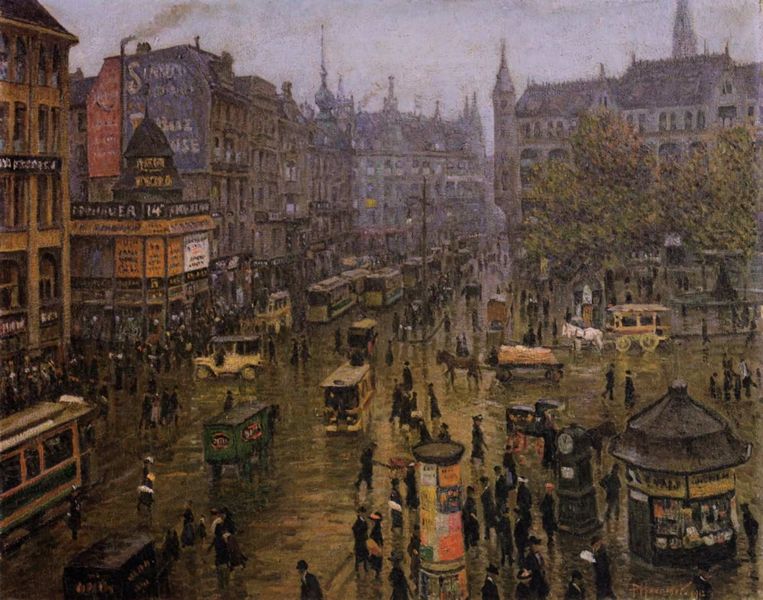
Titel: Berlin, Spittelmarkt
Künstler: Paul Hoeniger
Standort: Berlin
Institution: Berlin Museum
Schlagwörter: baum, blau, gemälde, himmel, laub, mann, weiß, bäume, frauen, gelb, grün, impressionismus, kirchturm, menschen, ocker, stadt, bewegung, degas, fenster, frankreich, frau, grau, lampe, lampen, laterne, männer, paris, renoir, schwarz, strasse, strassenszene, dach, gebäude, haus, rot, gesellschaft, leute, architektur, häuser, nass, spiegelung, rauch, alltag, karren, pferd, pferde, räder, schornstein, turm, schrift, ecke, ansicht, fassade, fassaden, passanten, laufen, transport, modern, zug, dächer, schornsteine, nebel, herbst, winter, droschke, geschäfte, kutsche, kutschen, laden, läden, platz, werbung, ziehen, auto, wagen, kuppel, querformat, monet, glanz, manet, uhr, menzel, regen, straßen, erker, berlin, türmchen, türme, kreuzung, auguste, asphalt, zeitung, plakat, volk, einkaufen, kiosk, litfasssäule, reklame, rathaus, schimmel, arkaden, trübner, bahn, stadtlandschaft, verkehr, seurat, schienen, lebhaft, pavillon, london, automobil, autos, bahnen, fahrzeuge, boulevard, plakate, häuserzeile, straßenbahn, tram, trambahn, stadtbild, pissaro, pferdewagen, prachtstrasse, straßenbeleuchtung, nässe, großstadt, pissarro, droschken, bus, busse, moloch, stadtleben, fuhrwagen, litfassäule, straß, abgase, webung, automobile, place, strassenszenerie, reklametafeln, zeitungsstand, trams, london paris berlin 1820, lute, warentransport, 20. jahrhundert, litfasäule, litfastsäule, kipsk, kamin#, #kutsche, autps, s-bahn